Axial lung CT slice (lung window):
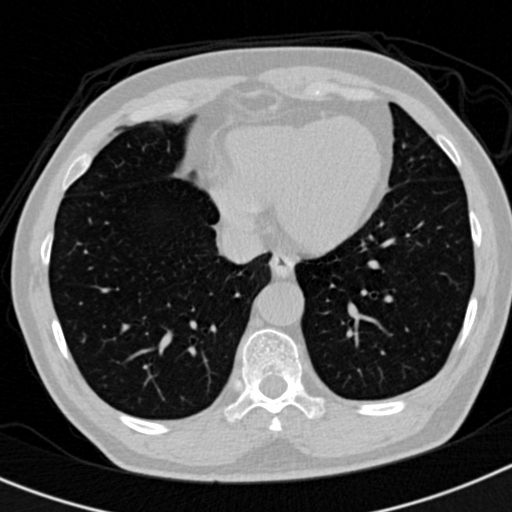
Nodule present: no